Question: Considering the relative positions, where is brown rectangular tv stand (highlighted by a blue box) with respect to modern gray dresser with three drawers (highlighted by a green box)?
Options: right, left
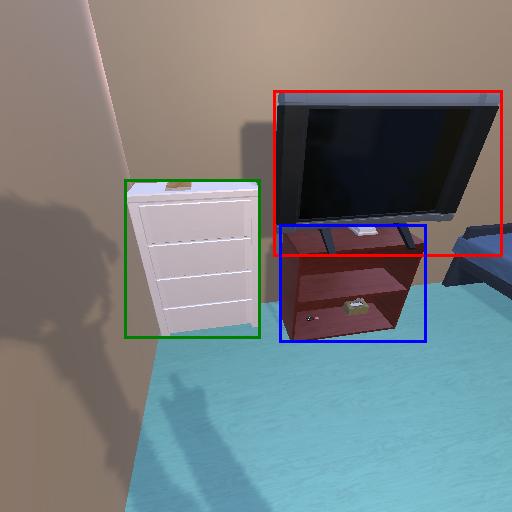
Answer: right